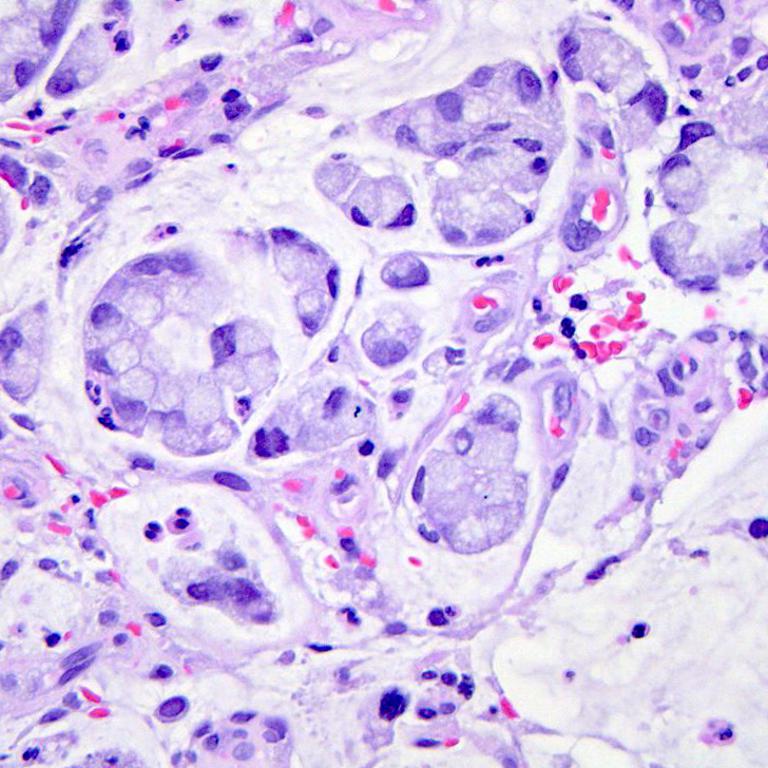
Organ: colon
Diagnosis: adenocarcinomas